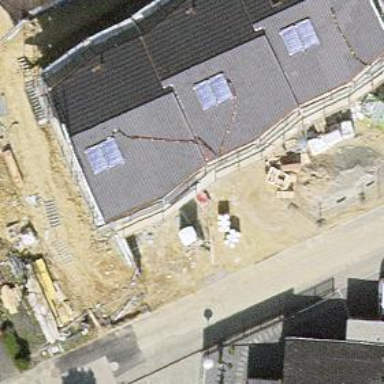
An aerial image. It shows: Terrace building.